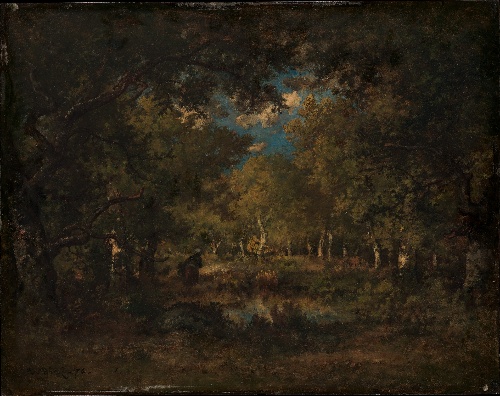
Title: The Forest of Fontainebleau
Artist: Narcisse-Virgile Diaz de la Peña
Artist bio: French, Bordeaux 1808–1876 Menton
Date: 1874
Object type: Painting
Classification: Paintings
Medium: Oil on wood
Dimensions: 18 5/8 x 23 5/8 in. (47.3 x 60 cm)
Department: European Paintings
Credit line: Bequest of Collis P. Huntington, 1900
Accession year: 1925
Repository: Metropolitan Museum of Art, New York, NY
Tags: Forests|Landscapes